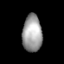
Tissue: lung
Cell type: Epithelial cells
Senescence score: 0.5981
Nuclear area (px): 707
Mean DAPI intensity: 158.628